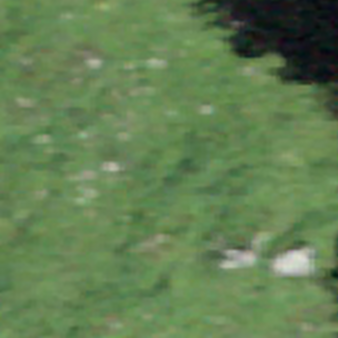
Label: other